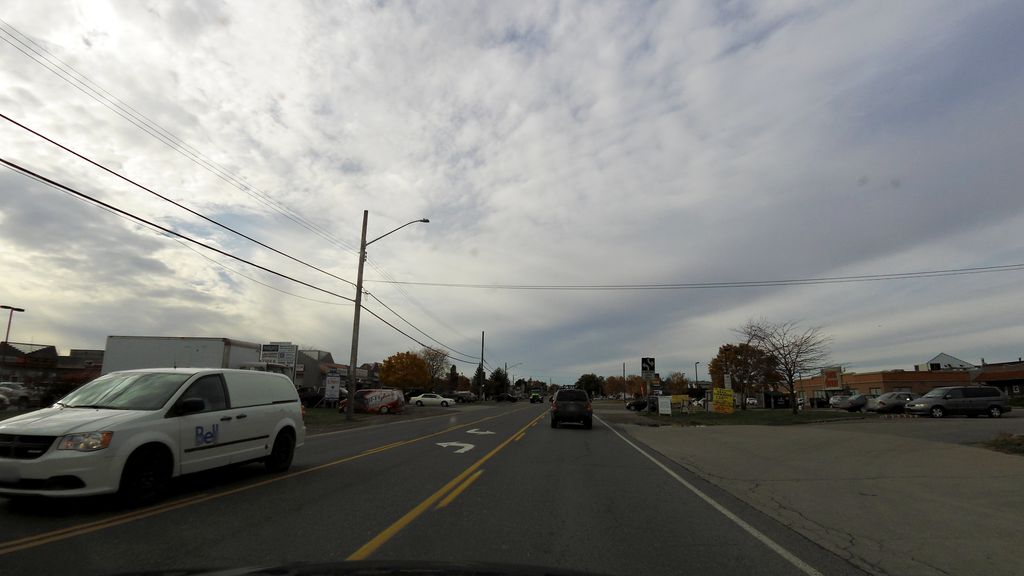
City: hamilton